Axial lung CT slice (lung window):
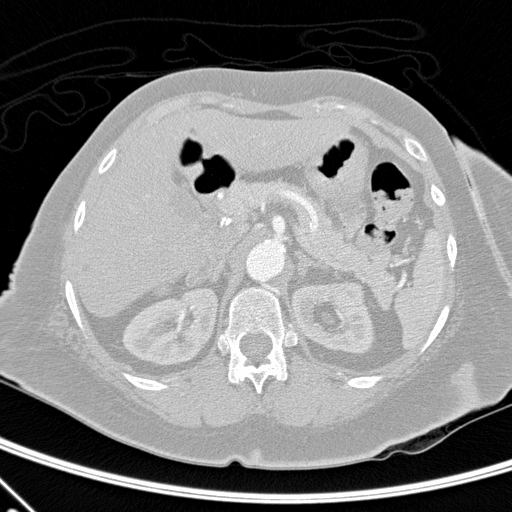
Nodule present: no